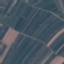
Land use / land cover: PermanentCrop